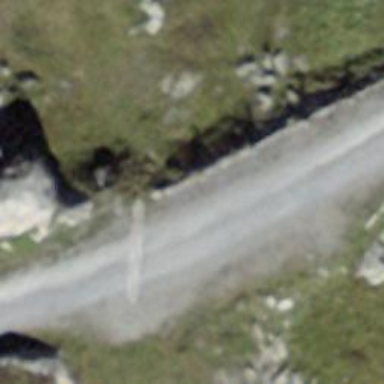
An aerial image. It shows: Passing place on the road.